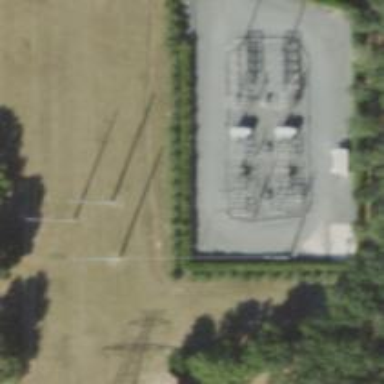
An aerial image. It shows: Switch used for power control.